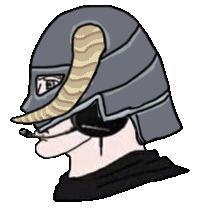
Label: 4_Yes_Chad